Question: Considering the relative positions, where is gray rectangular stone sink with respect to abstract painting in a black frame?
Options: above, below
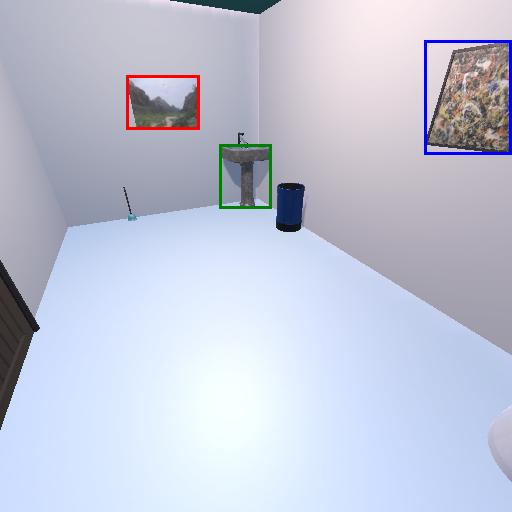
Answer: above